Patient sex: M
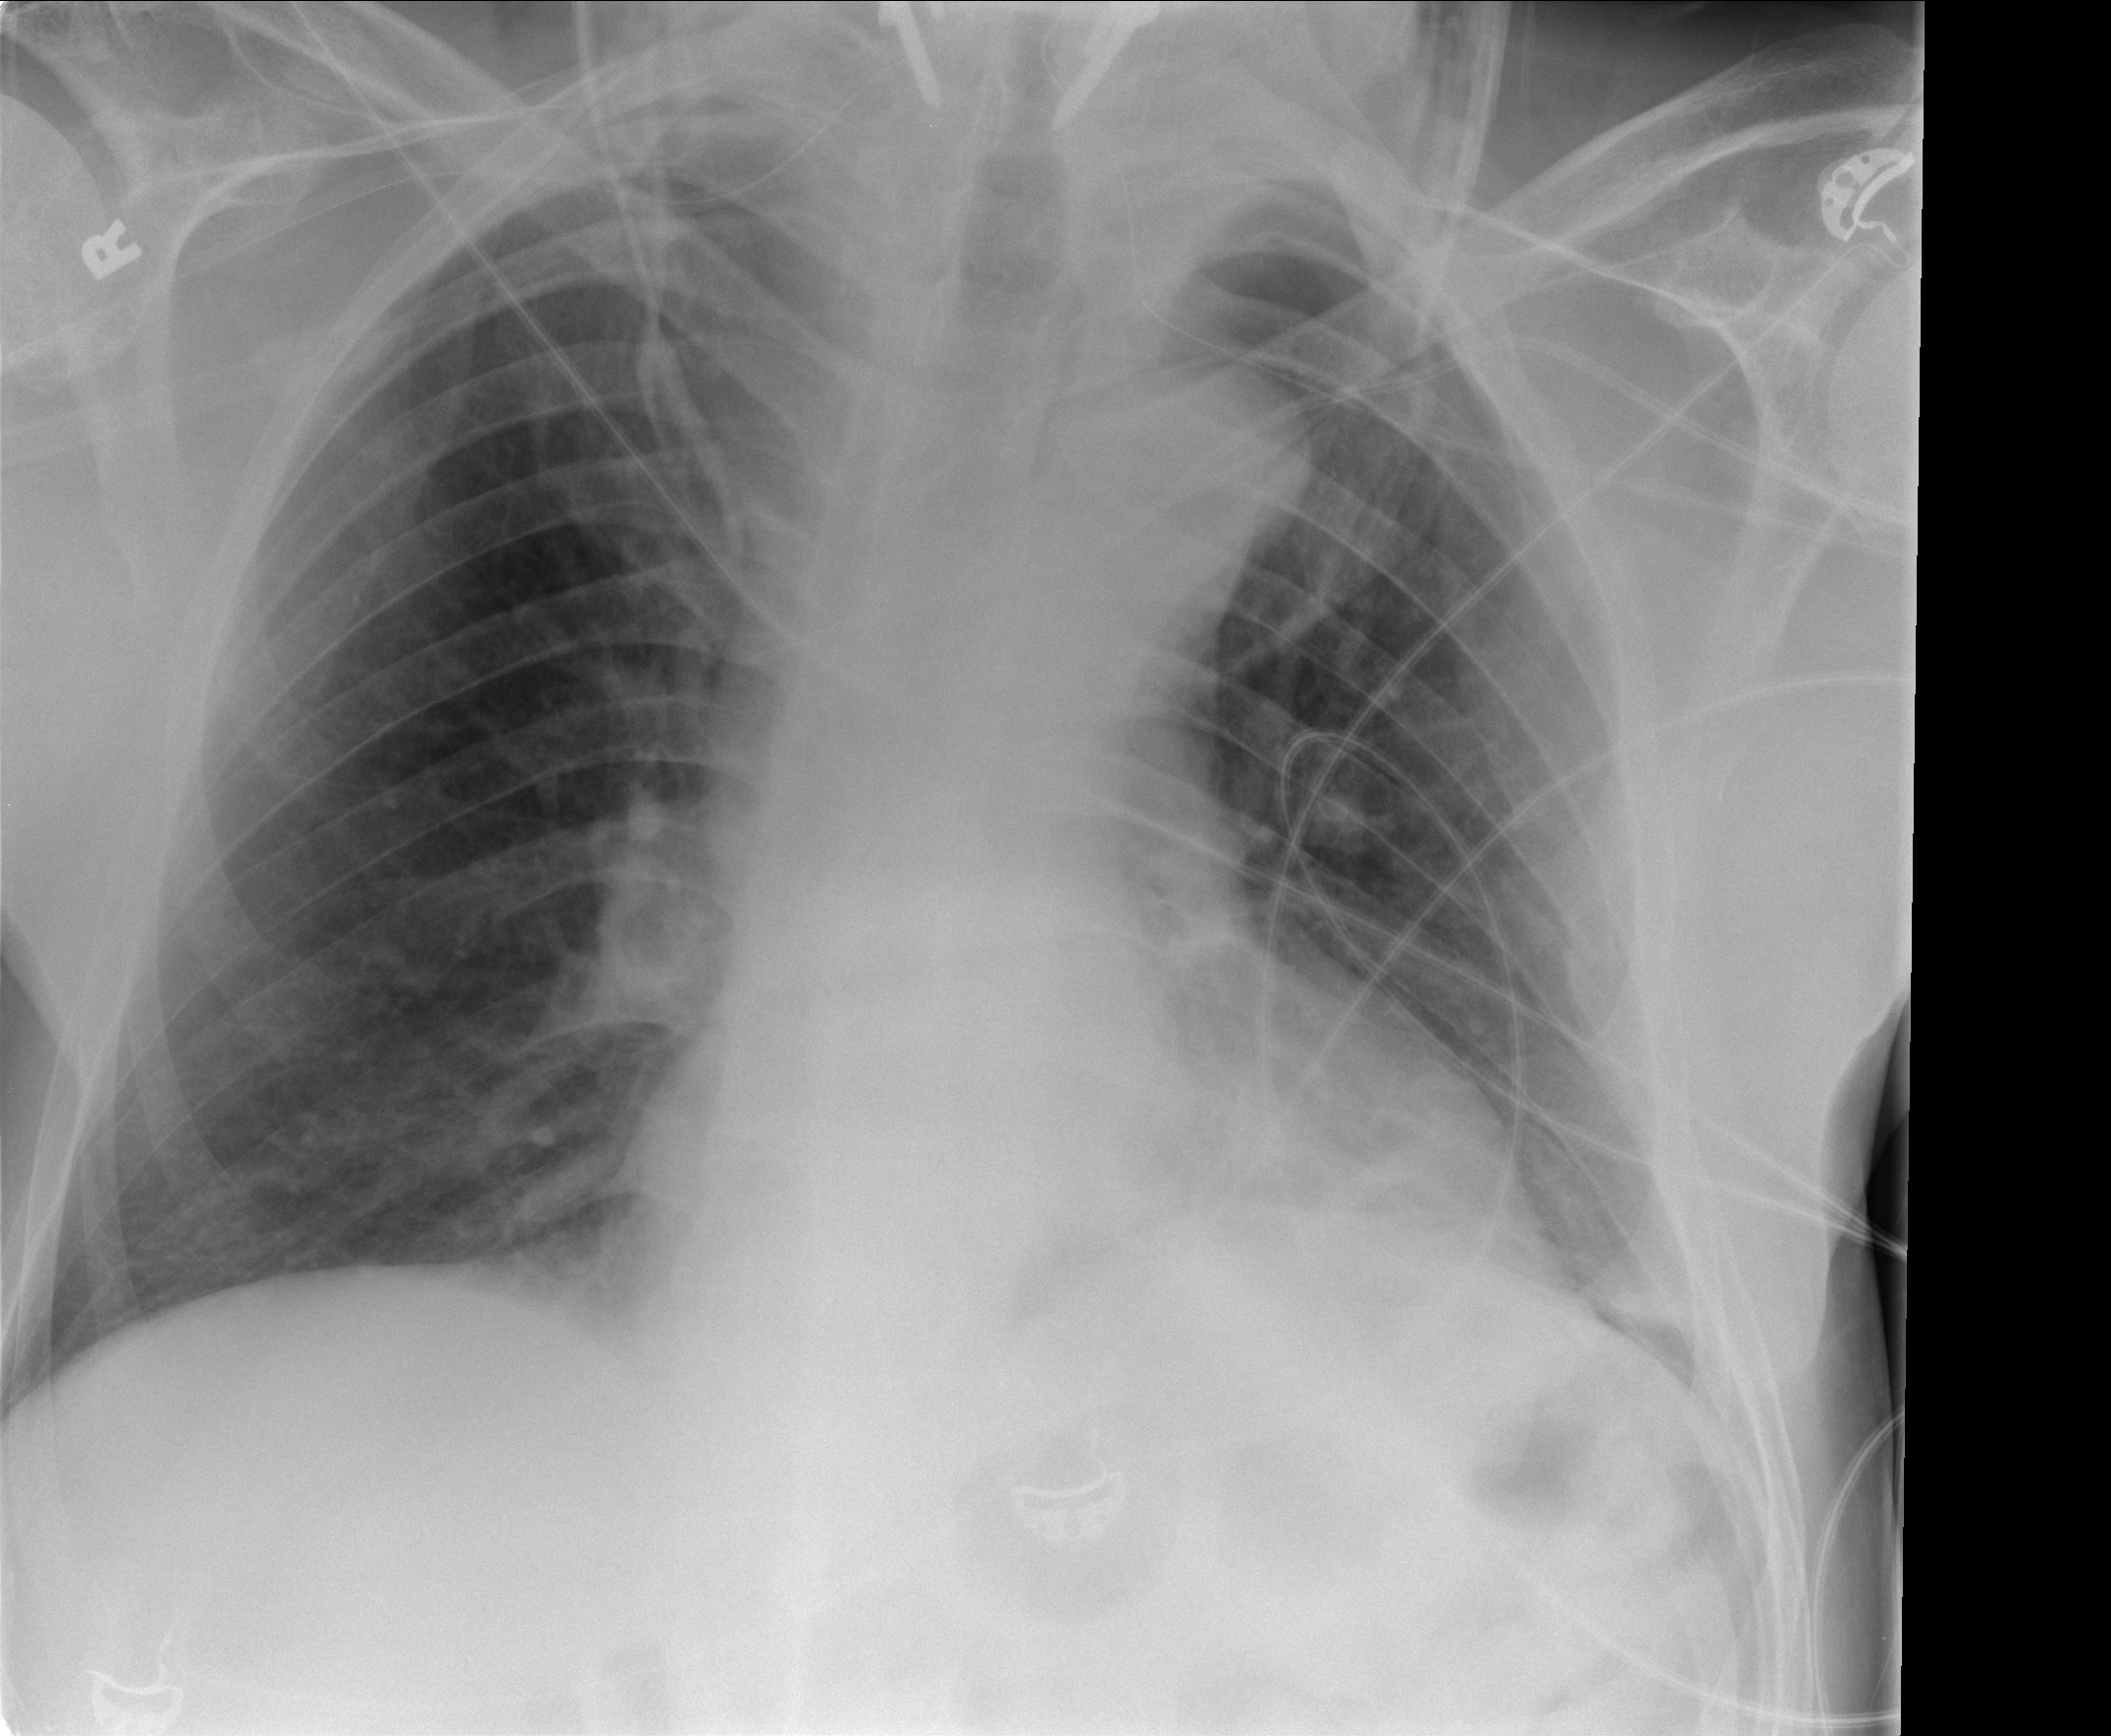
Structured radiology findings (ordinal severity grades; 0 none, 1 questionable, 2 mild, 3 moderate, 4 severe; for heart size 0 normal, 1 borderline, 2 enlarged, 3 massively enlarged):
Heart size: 0
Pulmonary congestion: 0
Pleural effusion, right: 0
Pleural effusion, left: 0
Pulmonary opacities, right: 0
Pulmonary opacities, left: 0
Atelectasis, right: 0
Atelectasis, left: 2